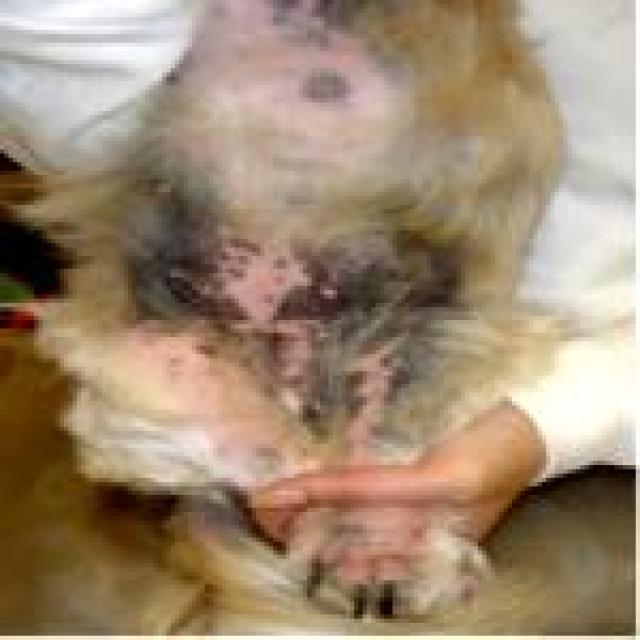
Canine fungal skin infection — characterized by alopecia, scaling, crusting, and circular lesions. Common agents include Malassezia and Candida species.